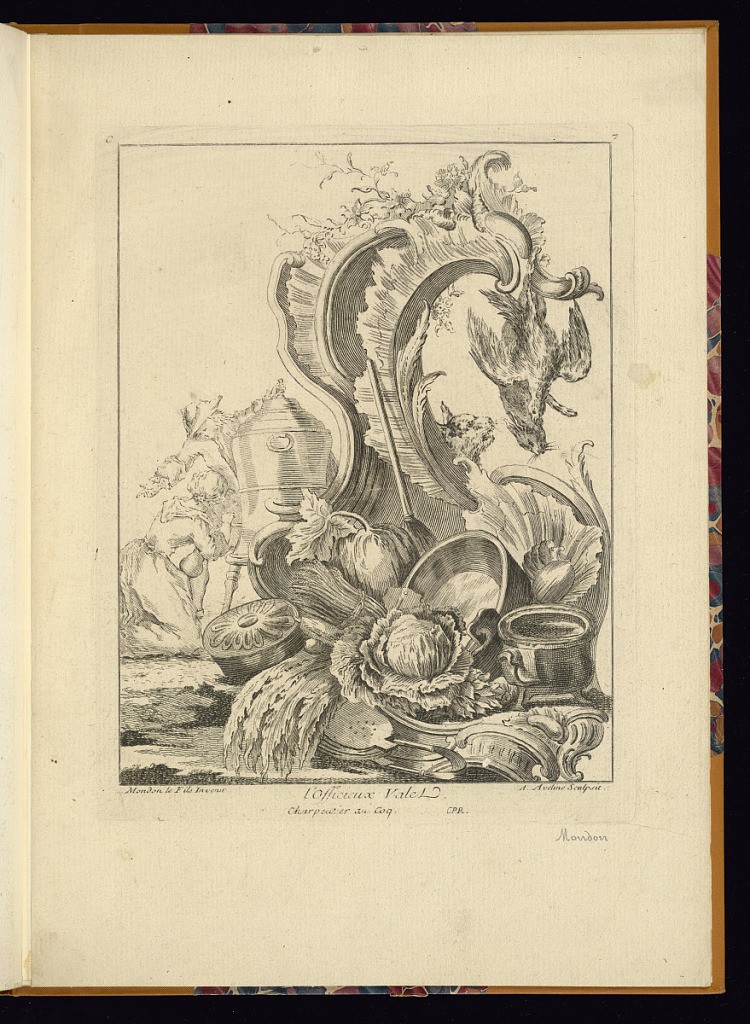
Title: L’Officieux Valet
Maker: François-Thomas Mondon, French, 1709 – 1755
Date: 1736
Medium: Etching and engraving on laid paper
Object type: Print
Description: A print featuring rococo ornament made up of c-scrolls, scrolling acanthus leaves, shell motifs, fluting, feathers, and a cartouche with intertwined sprigs, and a bird and cat hanging from the top right of the ornament. In the foreground cookware, pots, pans, cabbage, wheat, and leaves. A cat looks up at the hanging animals from behind the ornament. To the left, in the background, a large, lidded pot or vessel on legs, with a man standing next to it and a woman kneeling next to him. The plate is titled, numbered, and signed.